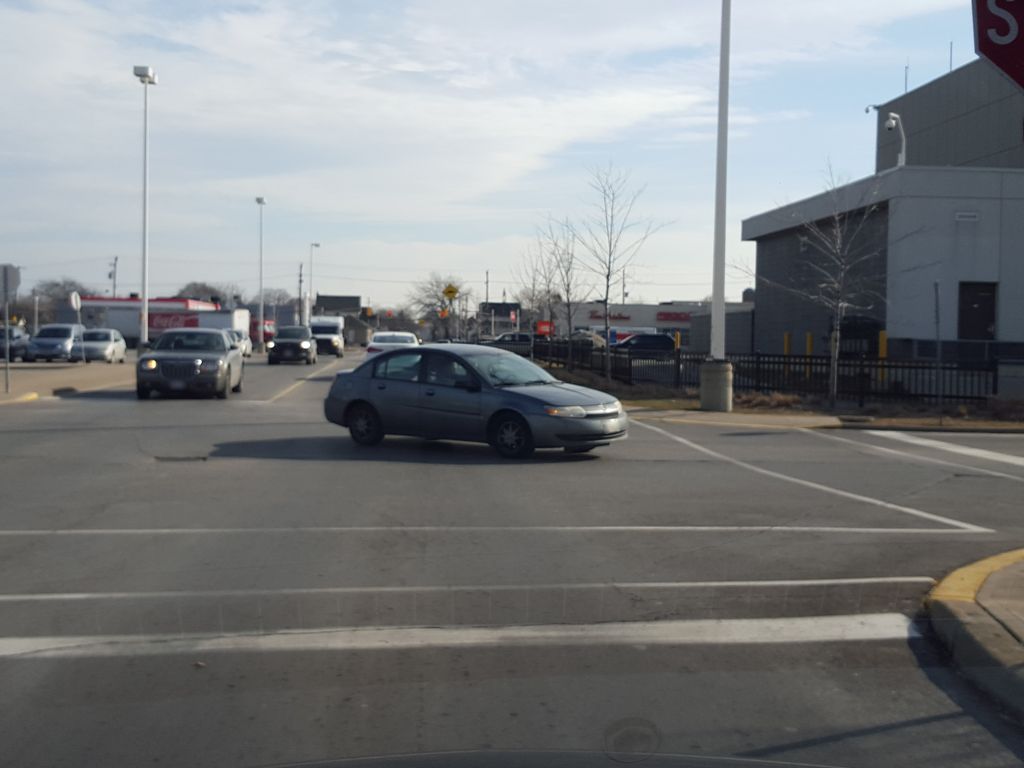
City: hamilton